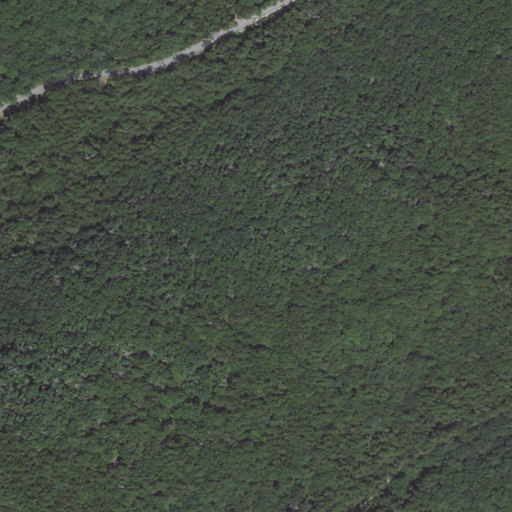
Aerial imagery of mountain in Massachusetts named Green Hill containing mixed forest, evergreen forest, open development, and low intensity development